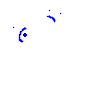
Particle: kaon